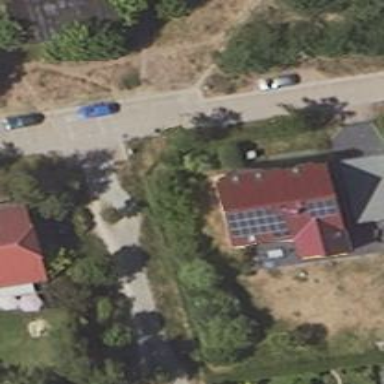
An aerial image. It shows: Simple house.